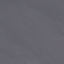
Land use / land cover class: SeaLake